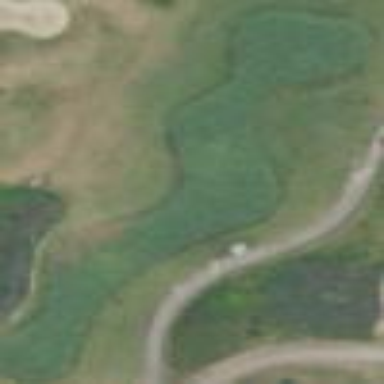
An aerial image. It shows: Grassy area designated as golf tee.